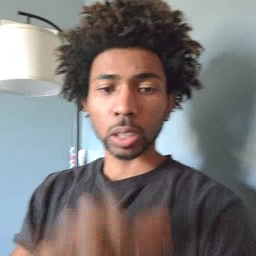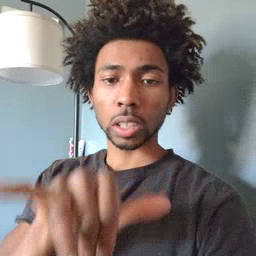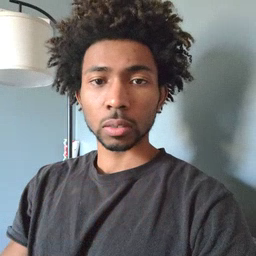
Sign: stay